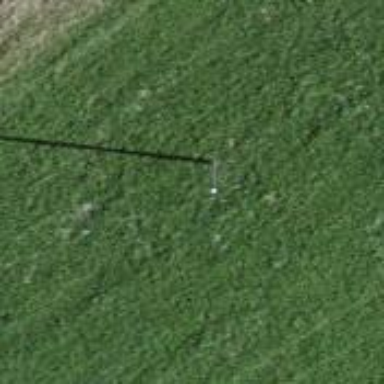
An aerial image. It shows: Power pole.